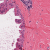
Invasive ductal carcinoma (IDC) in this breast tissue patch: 0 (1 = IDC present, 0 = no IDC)